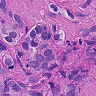
Metastatic tissue present: yes